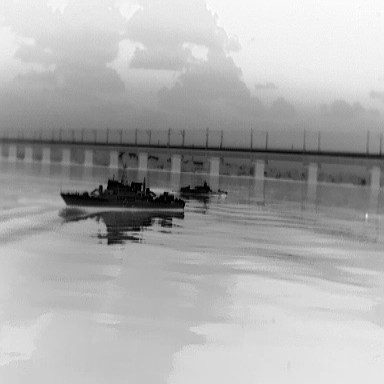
There are two objects shown in the infrared image, including a warship, and a canoe.